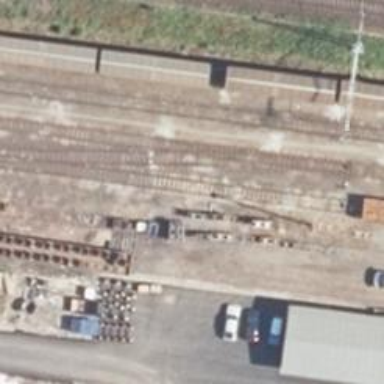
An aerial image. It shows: Railway switch.